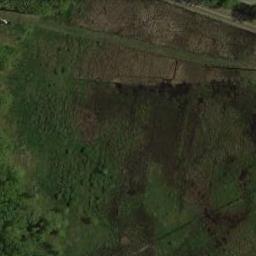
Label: meadow